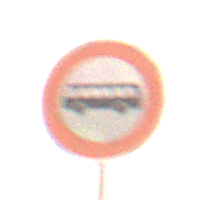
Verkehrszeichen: VerbotKraftomnibusse
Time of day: SunriseSunset
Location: Outdoor (Nature)
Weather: PartlyCloudy
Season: NotSpecified
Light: Natural